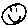
Label: smiley face